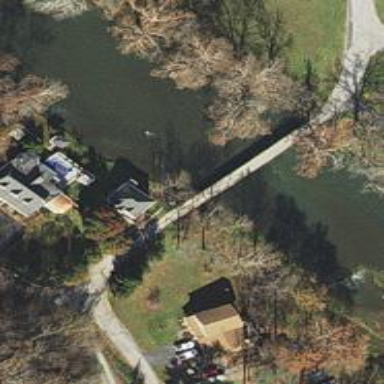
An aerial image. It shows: Residential road with bridge.